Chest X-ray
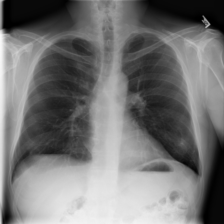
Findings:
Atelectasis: negative
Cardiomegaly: negative
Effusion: negative
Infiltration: positive
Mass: negative
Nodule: negative
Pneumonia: negative
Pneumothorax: negative
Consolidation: negative
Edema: negative
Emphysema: negative
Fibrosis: negative
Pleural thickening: negative
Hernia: negative